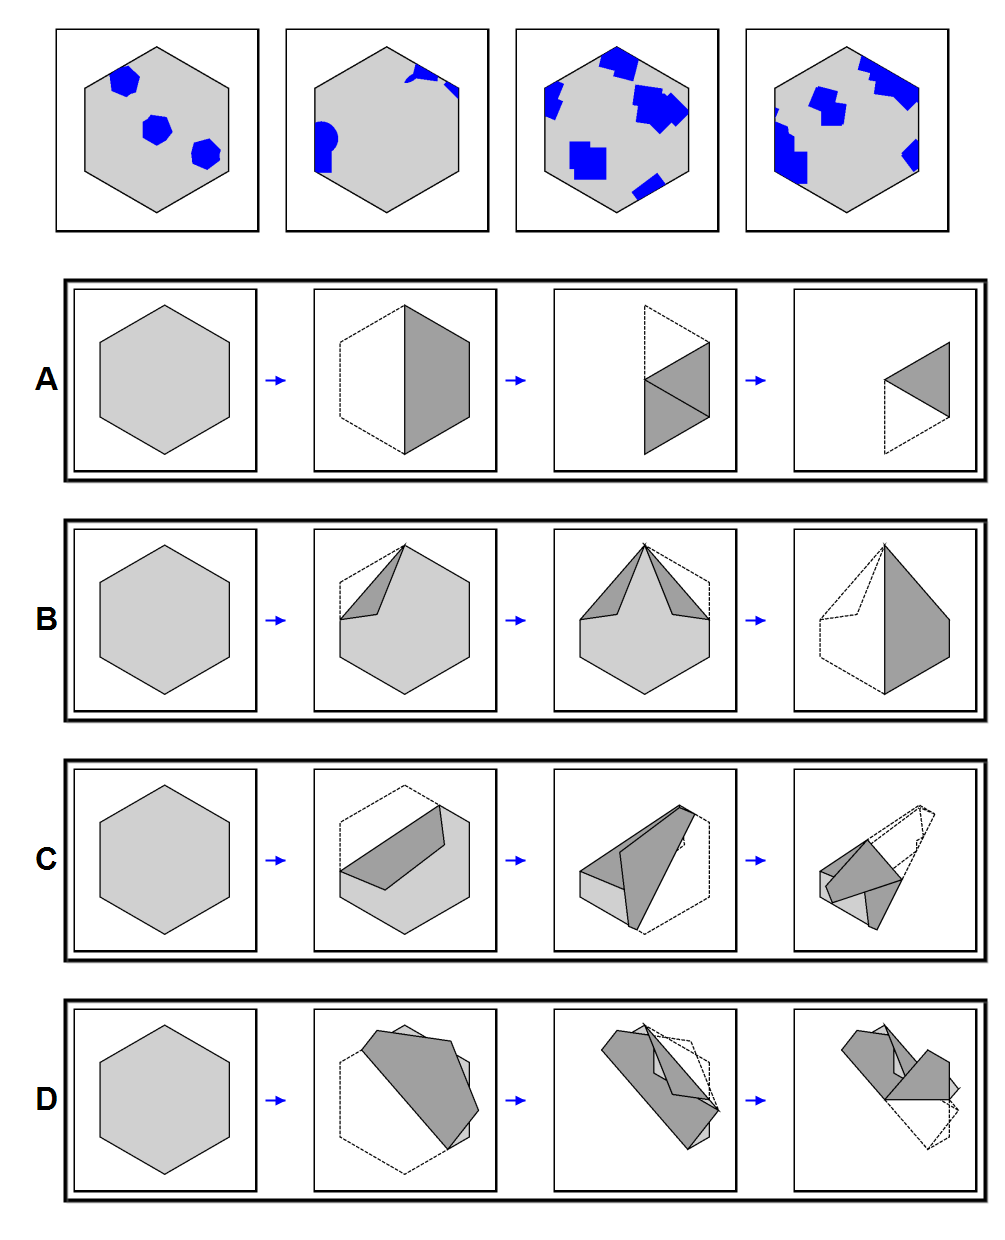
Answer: C